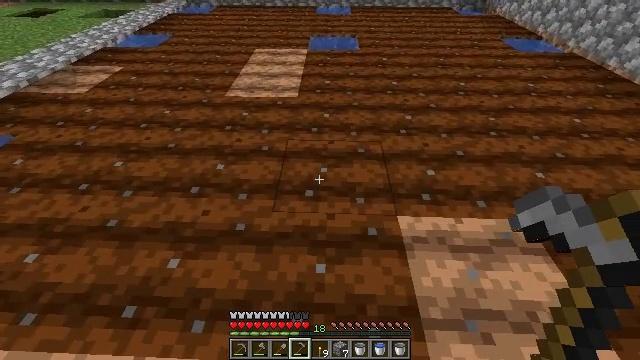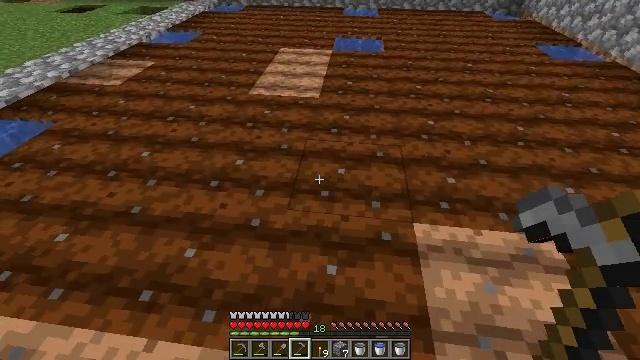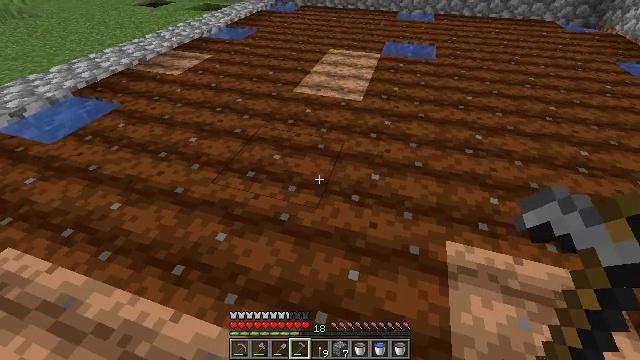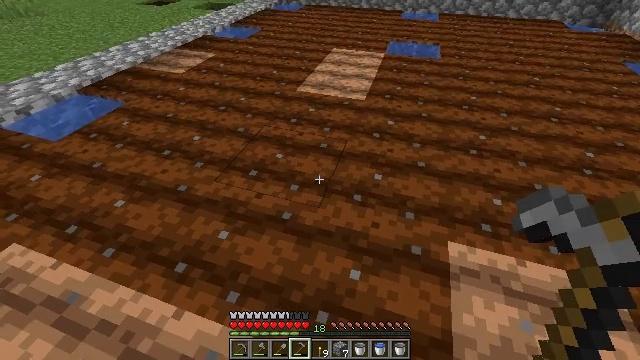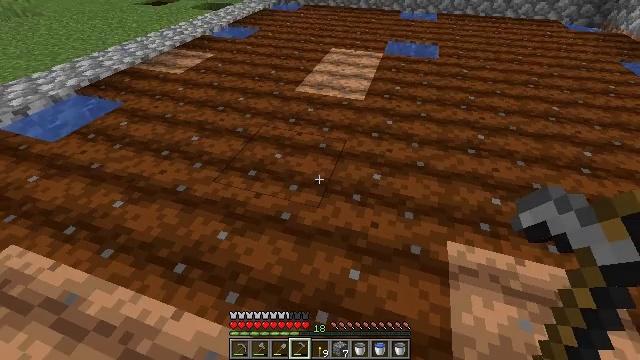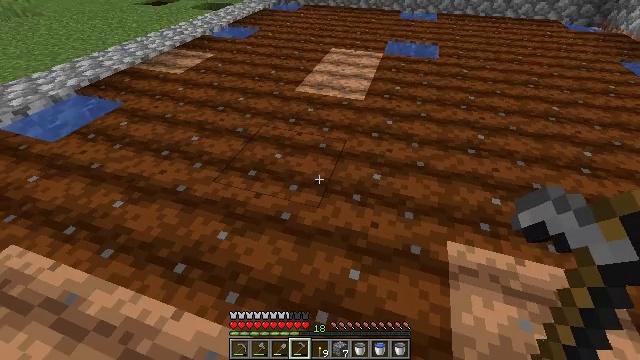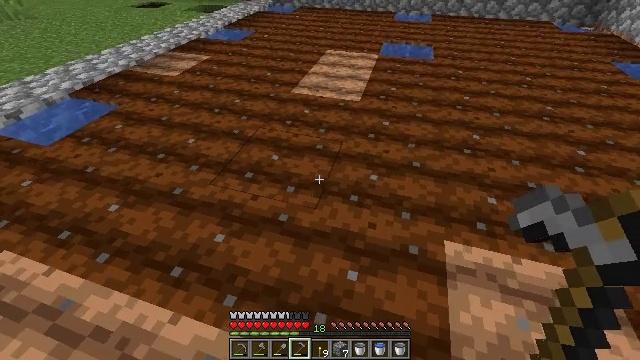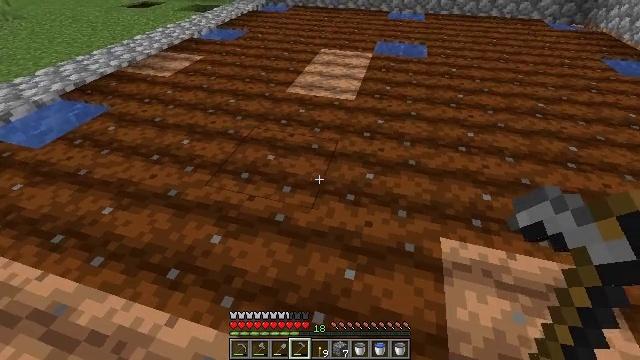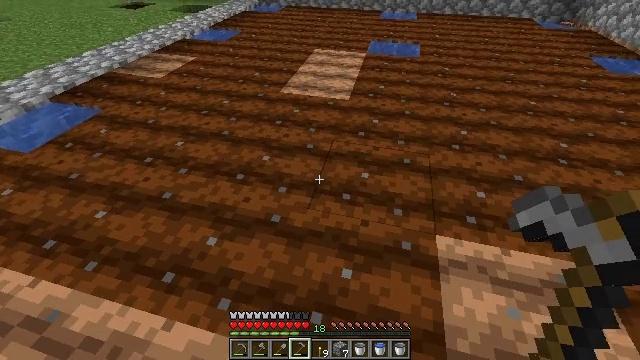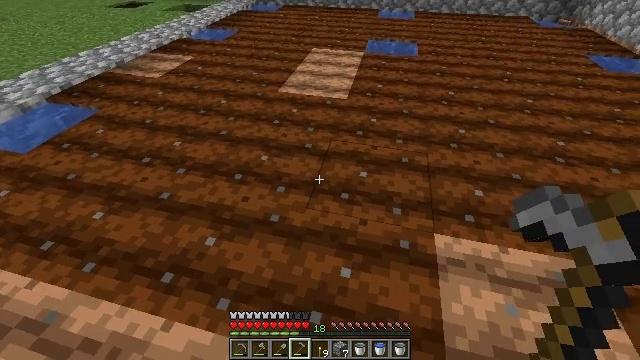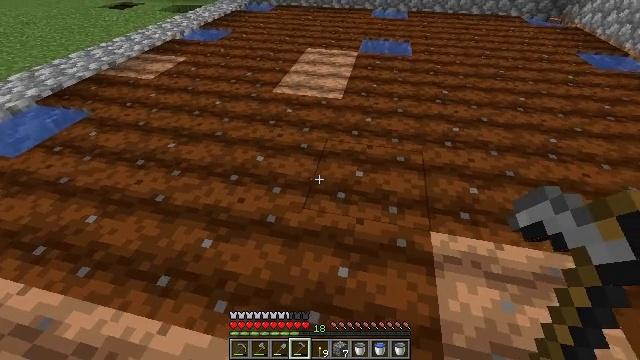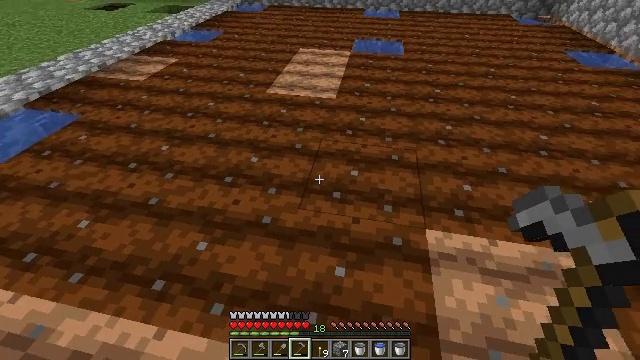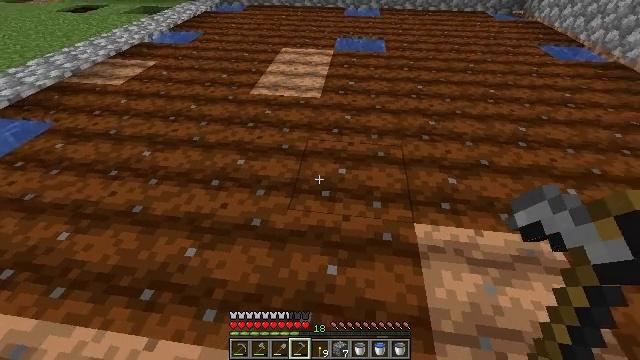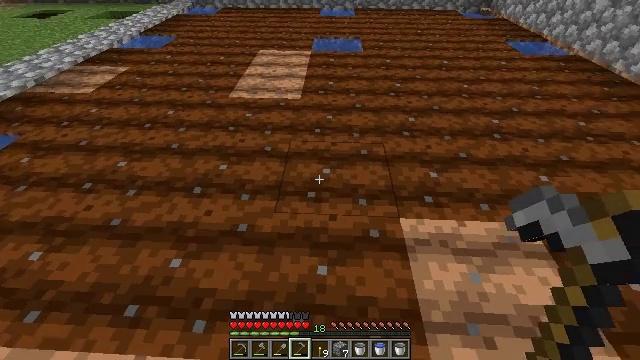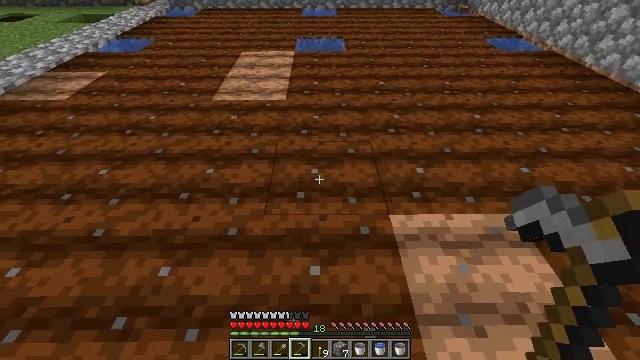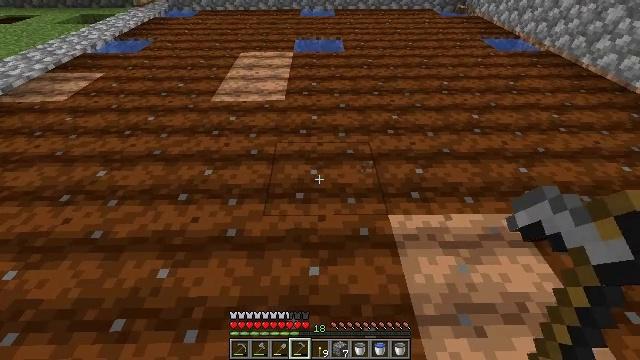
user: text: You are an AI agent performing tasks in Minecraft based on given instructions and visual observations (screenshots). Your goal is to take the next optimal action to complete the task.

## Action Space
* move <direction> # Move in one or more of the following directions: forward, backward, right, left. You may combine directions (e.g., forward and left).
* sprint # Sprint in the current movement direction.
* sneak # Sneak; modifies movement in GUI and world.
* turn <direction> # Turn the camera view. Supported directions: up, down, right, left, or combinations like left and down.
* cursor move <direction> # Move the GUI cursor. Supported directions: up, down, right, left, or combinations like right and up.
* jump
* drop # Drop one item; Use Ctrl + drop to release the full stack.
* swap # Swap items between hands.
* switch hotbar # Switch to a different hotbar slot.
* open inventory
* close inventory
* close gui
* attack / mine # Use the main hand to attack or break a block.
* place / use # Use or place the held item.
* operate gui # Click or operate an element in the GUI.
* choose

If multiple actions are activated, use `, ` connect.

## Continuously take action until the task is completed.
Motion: motion action
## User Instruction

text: Dig up the farmland.
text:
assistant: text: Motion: turn left
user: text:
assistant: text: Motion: turn left
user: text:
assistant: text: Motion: no_op
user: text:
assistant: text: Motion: no_op
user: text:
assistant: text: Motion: no_op
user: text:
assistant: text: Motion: no_op
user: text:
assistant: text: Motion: turn right
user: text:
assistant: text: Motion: turn right
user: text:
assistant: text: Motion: no_op
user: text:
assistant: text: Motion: turn right
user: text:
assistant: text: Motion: turn right
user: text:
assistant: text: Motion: turn right
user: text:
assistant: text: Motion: turn right
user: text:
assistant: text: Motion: turn right
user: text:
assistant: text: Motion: attack / mine
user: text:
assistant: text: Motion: attack / mine
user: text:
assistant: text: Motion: attack / mine
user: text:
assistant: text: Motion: attack / mine
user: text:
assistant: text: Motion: attack / mine
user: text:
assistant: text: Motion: attack / mine
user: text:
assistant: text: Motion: attack / mine
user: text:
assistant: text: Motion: attack / mine
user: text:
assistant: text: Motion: attack / mine
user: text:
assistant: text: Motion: attack / mine
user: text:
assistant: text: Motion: attack / mine
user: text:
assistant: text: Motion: attack / mine
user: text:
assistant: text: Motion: attack / mine
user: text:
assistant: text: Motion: attack / mine
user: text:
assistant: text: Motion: attack / mine
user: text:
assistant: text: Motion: attack / mine